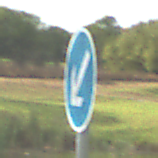
Verkehrszeichen: VorgeschriebeneVorbeifahrtLinks
Umgebung: Outdoor, Nature
Tageszeit: MorningAfternoon
Wetter: PartlyCloudy
Licht: Natural
Jahreszeit: NotSpecified
Kontrast: HighContrast